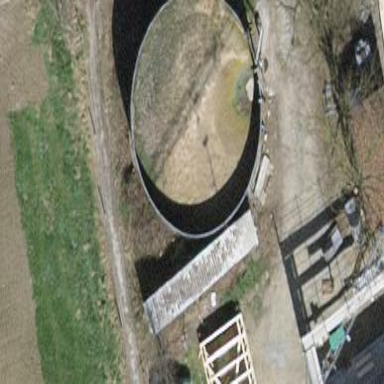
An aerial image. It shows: Storage tank that is man-made.